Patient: sex M, age 74
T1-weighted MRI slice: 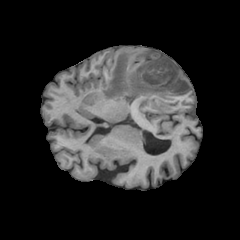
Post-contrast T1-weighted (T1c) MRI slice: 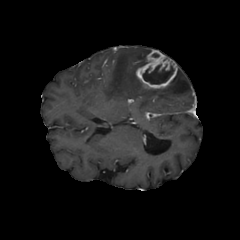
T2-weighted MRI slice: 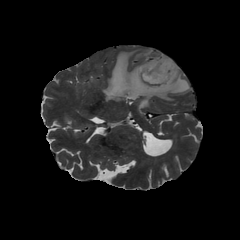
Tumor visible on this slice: yes
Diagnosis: Glioblastoma, IDH-wildtype
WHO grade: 4